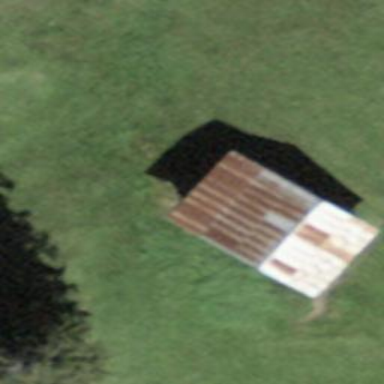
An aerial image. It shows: Barn.